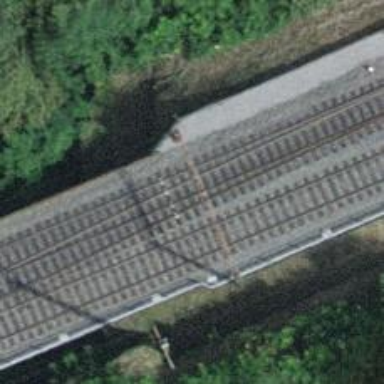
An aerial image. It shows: Railway bridge with electrified contact line. There is one track on the bridge.